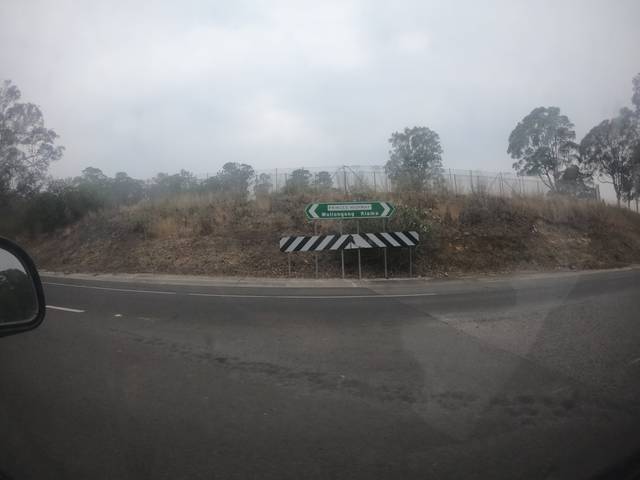
Region: Australia
Coordinates: -34.517, 150.784